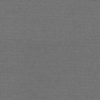
Label: dusty